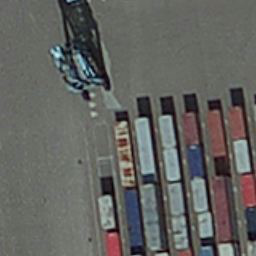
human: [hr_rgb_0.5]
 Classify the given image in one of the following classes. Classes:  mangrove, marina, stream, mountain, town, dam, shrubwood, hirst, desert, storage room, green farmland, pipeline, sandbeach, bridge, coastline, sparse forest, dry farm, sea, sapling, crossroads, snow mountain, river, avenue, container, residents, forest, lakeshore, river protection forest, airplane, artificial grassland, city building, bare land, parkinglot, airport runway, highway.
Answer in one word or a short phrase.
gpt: container